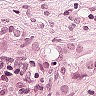
Metastatic tissue present: yes